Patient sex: M
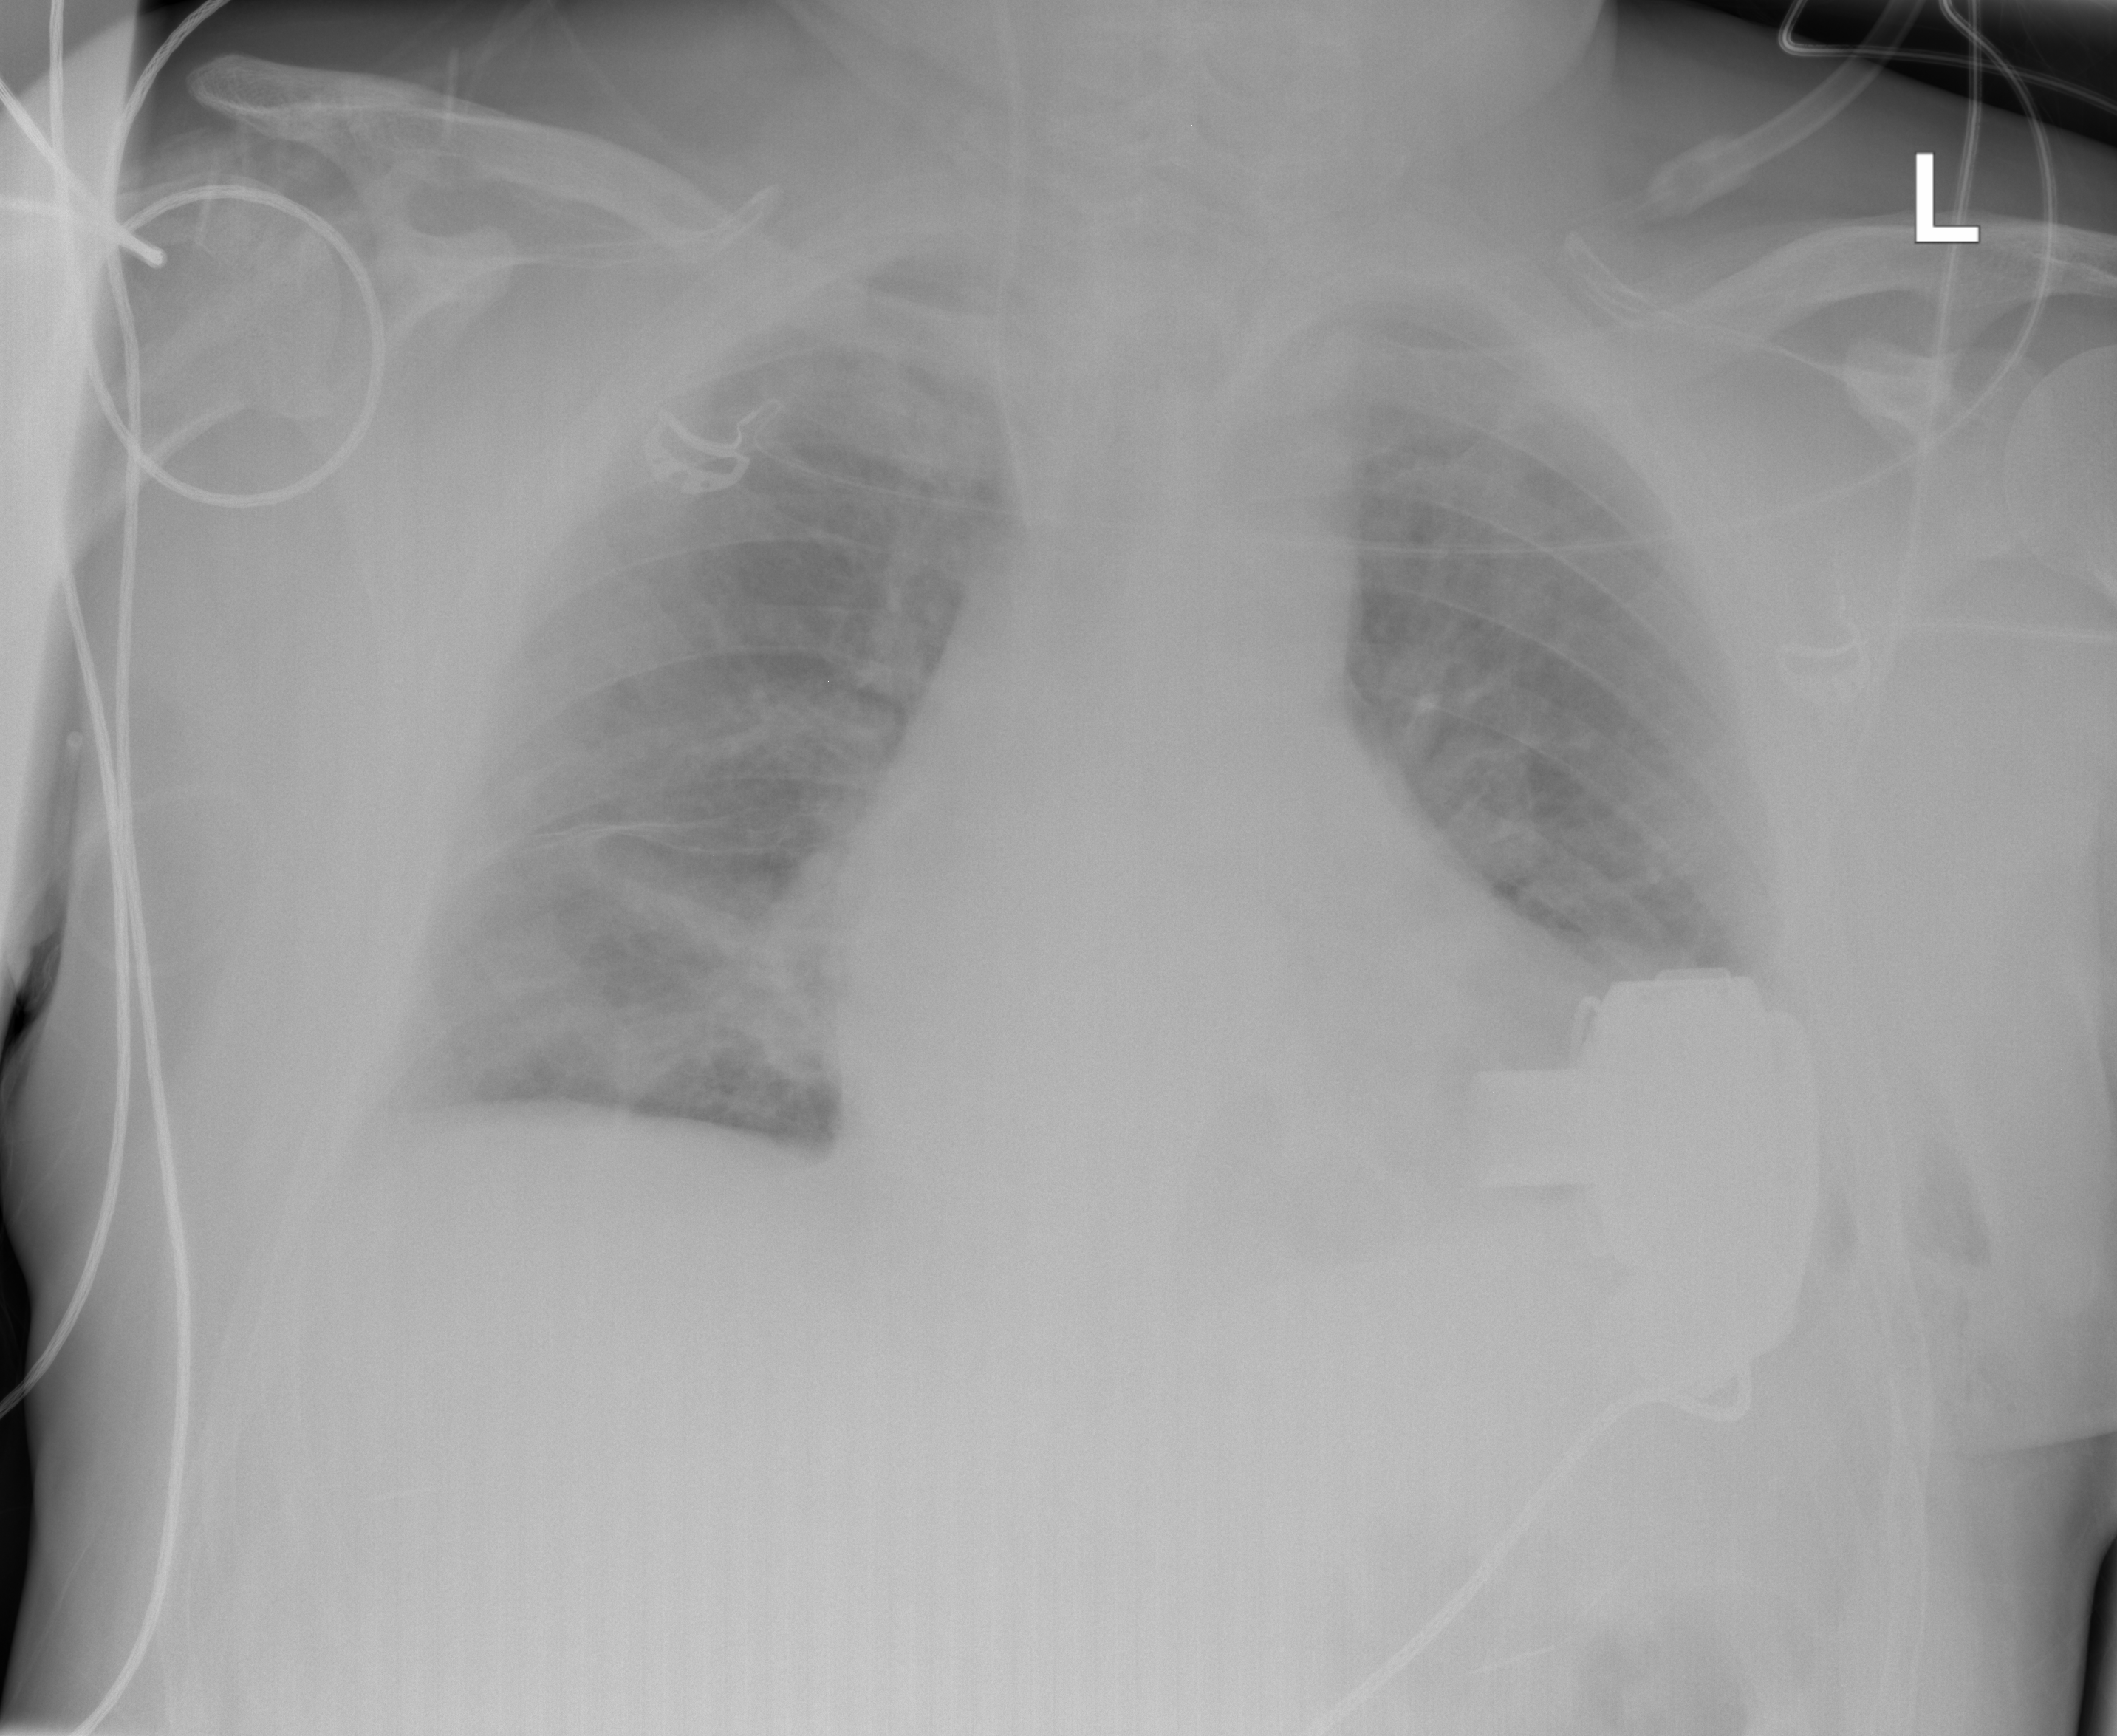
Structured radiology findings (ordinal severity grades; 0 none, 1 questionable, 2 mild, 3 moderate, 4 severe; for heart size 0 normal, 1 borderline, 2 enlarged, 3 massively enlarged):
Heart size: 2
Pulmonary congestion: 1
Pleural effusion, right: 0
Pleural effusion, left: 0
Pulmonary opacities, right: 2
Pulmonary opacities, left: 0
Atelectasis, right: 2
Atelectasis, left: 0